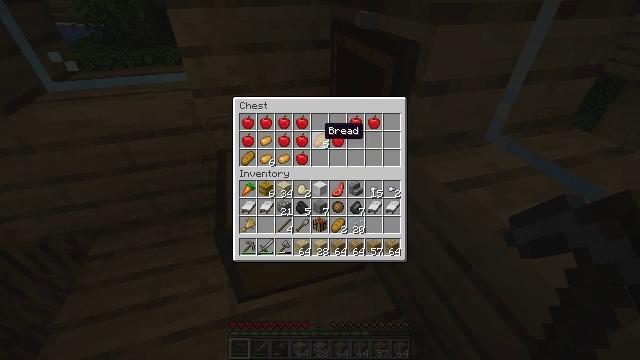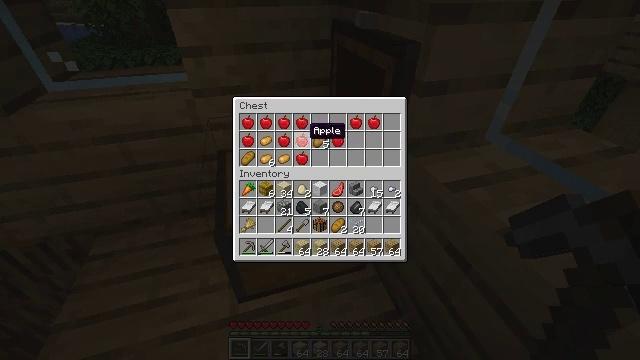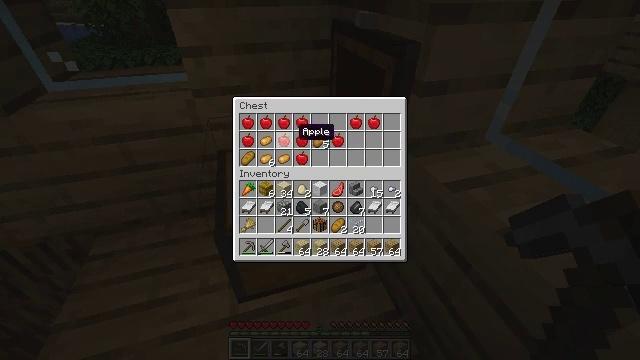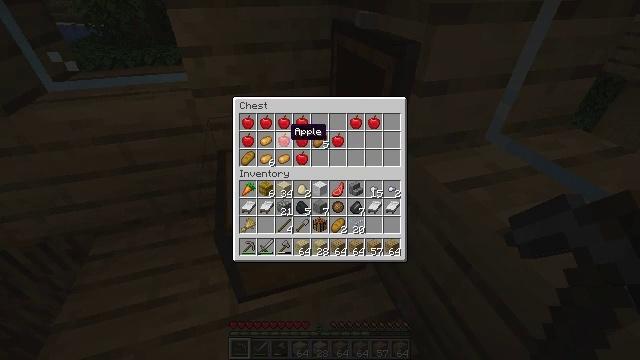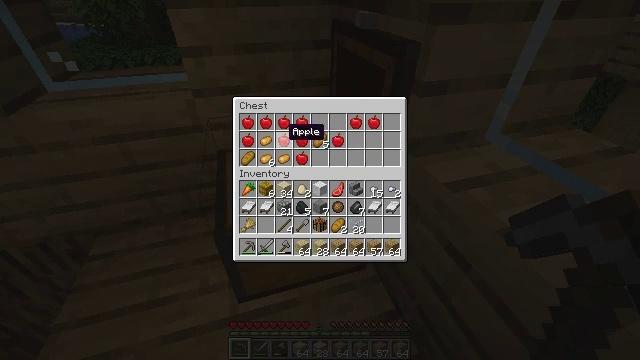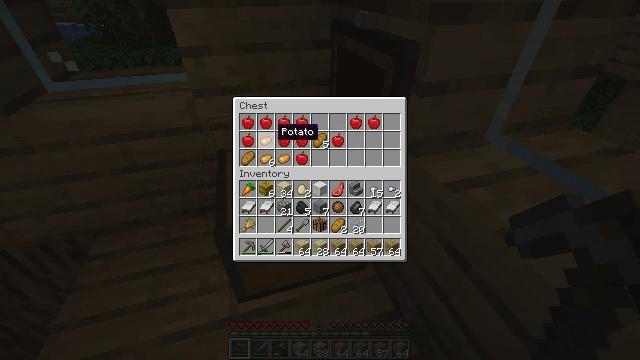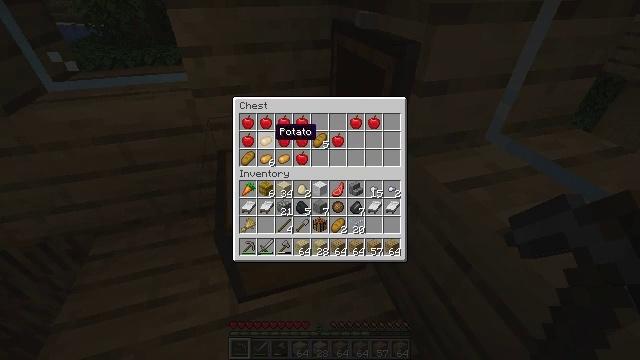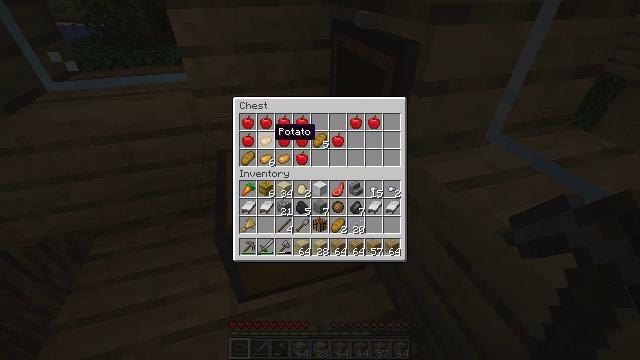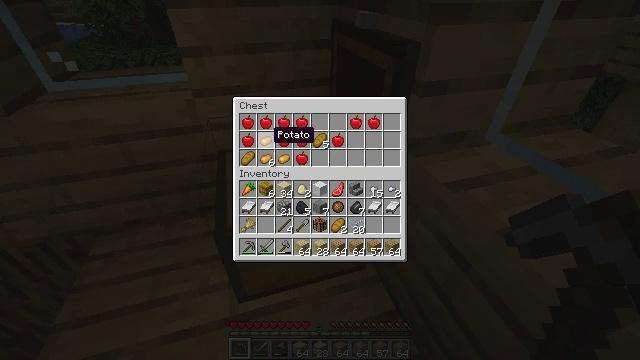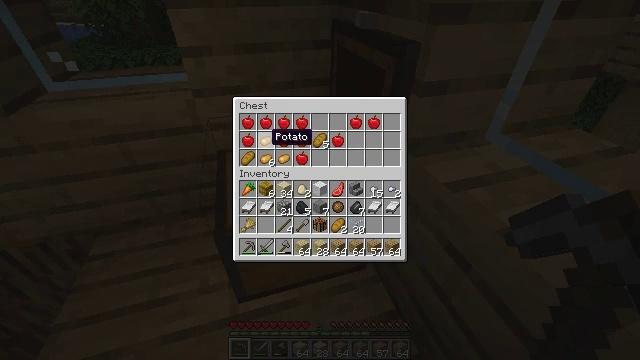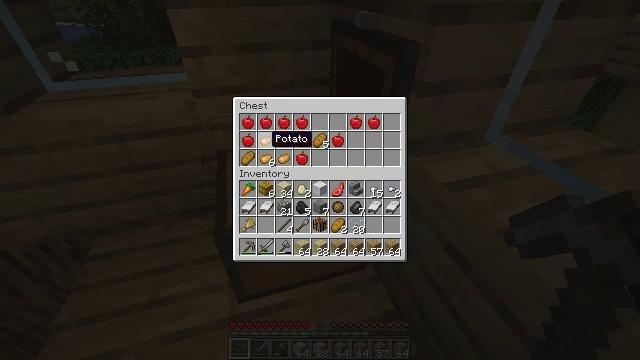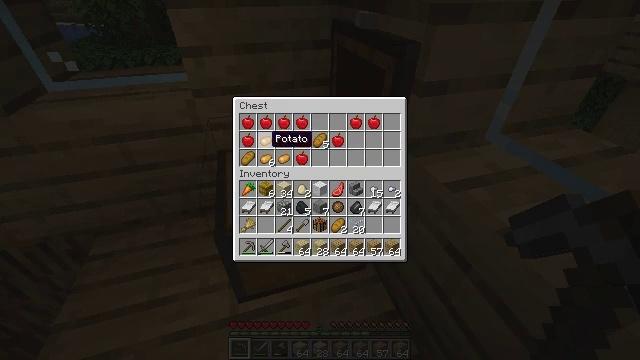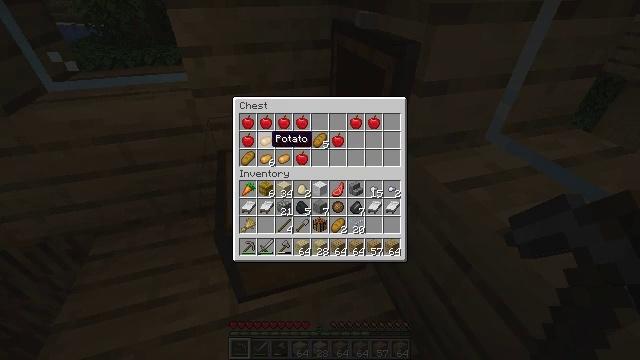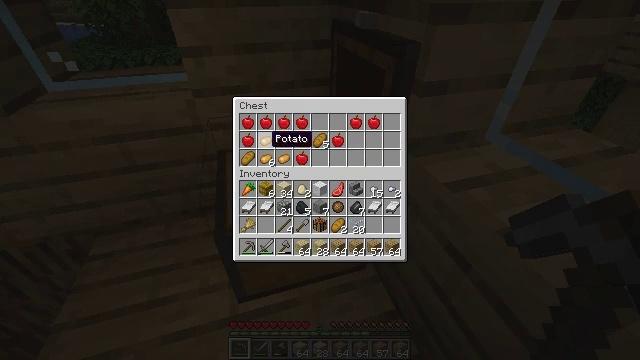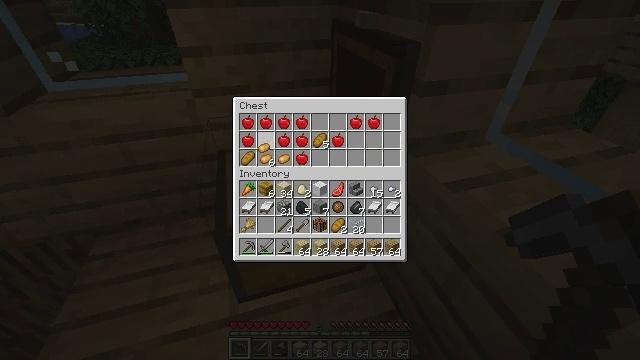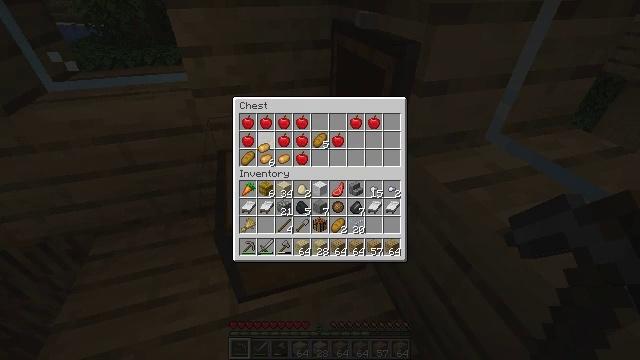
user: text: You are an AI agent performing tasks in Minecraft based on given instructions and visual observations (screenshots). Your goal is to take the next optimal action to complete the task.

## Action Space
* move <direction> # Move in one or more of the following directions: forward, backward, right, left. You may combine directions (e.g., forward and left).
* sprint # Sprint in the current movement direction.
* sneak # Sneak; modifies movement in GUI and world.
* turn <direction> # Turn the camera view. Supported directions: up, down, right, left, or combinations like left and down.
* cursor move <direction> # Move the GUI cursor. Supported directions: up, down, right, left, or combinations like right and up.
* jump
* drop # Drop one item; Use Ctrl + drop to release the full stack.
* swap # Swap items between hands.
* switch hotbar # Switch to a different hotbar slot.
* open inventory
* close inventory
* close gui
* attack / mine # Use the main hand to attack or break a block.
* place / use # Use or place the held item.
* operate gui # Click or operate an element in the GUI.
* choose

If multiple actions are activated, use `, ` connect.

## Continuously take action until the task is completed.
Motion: motion action
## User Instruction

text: Mine the white bed.
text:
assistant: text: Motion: cursor move left
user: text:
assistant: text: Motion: cursor move left
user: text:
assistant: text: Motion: cursor move left
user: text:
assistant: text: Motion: no_op
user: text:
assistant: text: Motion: cursor move left
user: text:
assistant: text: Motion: no_op
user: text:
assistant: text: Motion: no_op
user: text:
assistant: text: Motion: no_op
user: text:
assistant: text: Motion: no_op
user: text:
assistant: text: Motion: no_op
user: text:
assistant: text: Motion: no_op
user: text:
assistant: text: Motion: no_op
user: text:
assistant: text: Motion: no_op
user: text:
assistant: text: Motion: operate gui
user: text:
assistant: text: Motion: operate gui
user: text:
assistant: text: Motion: operate gui
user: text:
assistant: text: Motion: no_op
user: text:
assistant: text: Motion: cursor move right
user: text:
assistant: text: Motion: cursor move right
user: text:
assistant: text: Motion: cursor move right
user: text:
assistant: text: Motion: no_op
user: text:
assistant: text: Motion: no_op
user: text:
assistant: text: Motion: no_op
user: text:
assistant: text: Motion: no_op
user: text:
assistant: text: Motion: no_op
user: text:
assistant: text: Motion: no_op
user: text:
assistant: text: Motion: no_op
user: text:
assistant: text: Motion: no_op
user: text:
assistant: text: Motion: no_op
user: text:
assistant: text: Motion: no_op